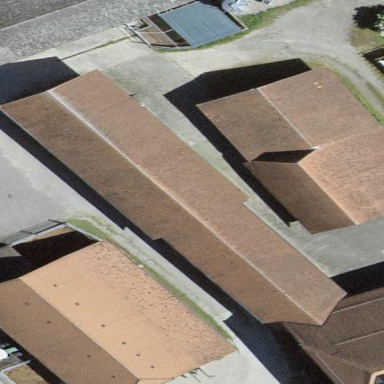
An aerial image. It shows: Rural barn.